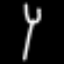
Label: fork